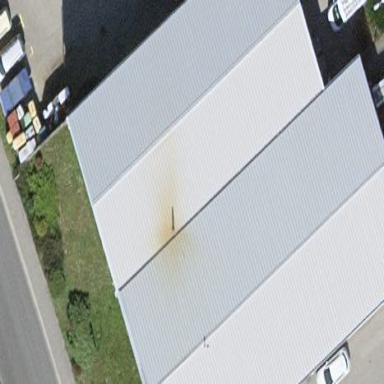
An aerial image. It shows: Industrial building.